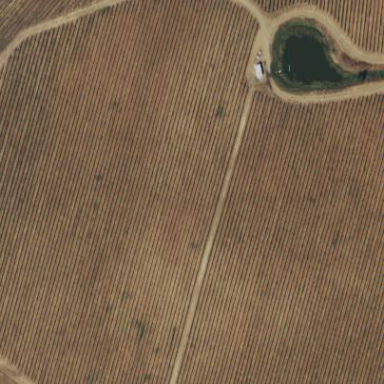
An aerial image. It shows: Vineyard growing grapes.